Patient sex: F
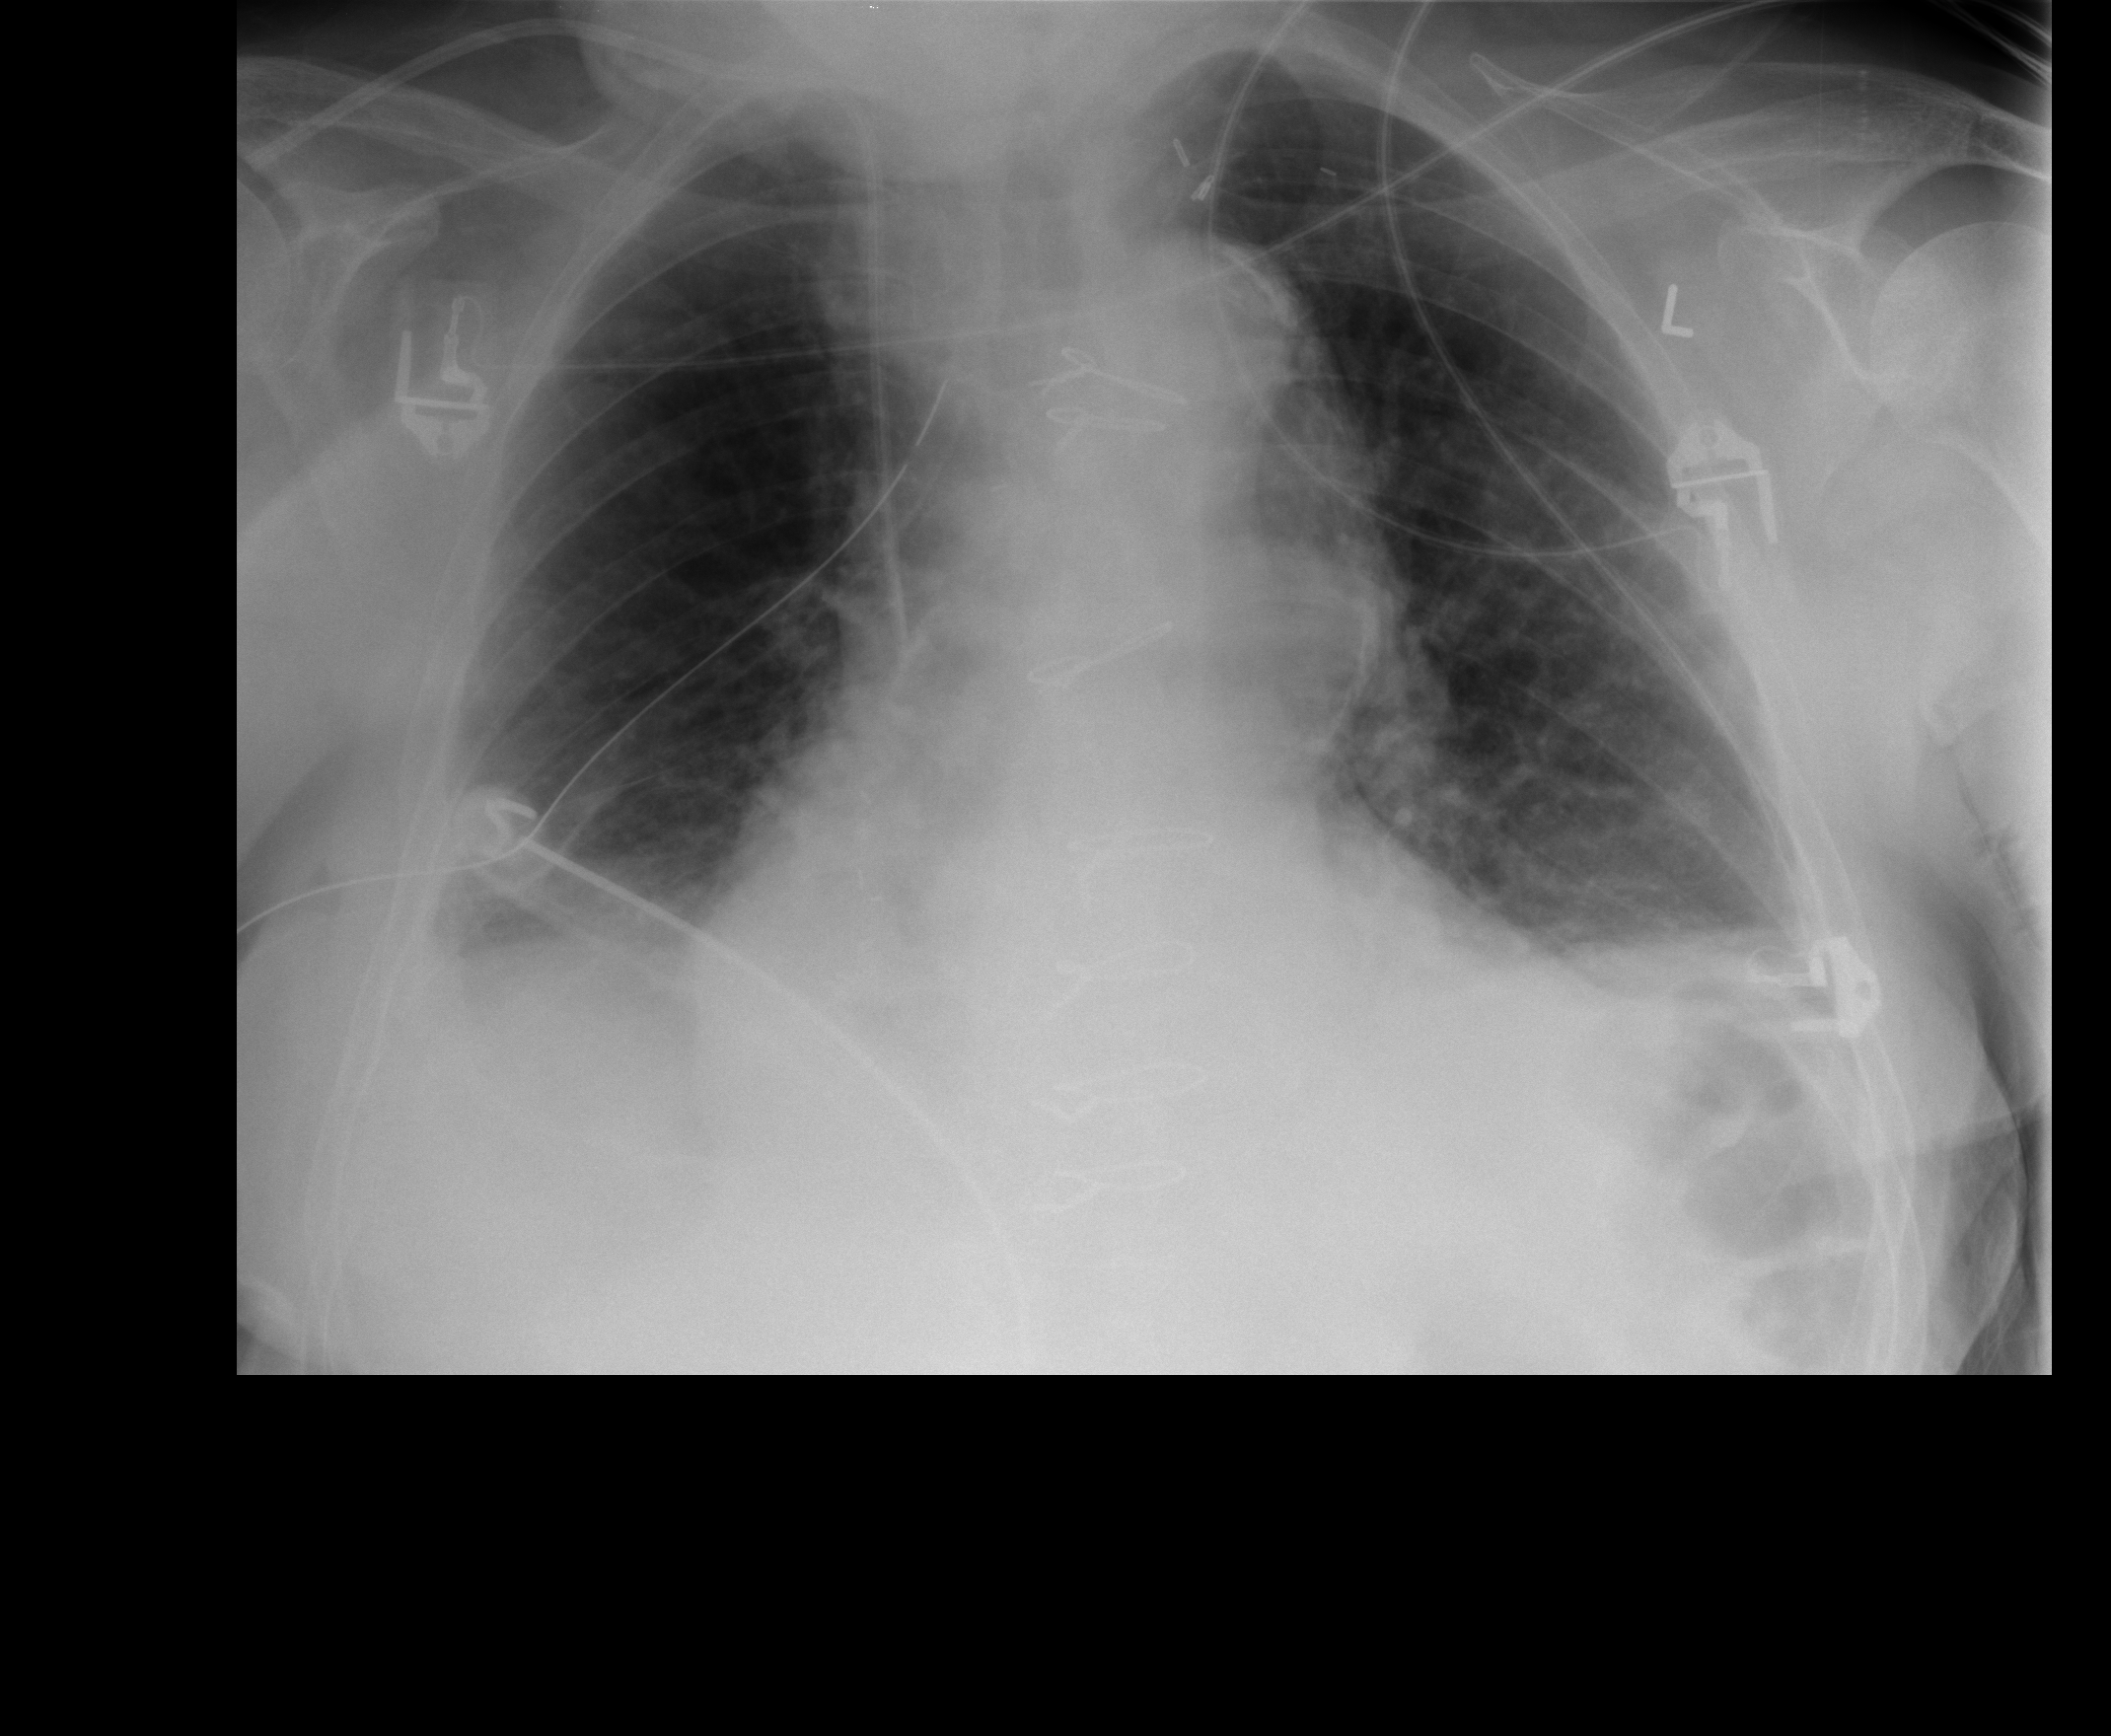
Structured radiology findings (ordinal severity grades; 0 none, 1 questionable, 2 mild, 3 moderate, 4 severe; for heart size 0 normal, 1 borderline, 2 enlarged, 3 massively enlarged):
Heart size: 2
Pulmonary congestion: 0
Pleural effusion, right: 2
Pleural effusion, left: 2
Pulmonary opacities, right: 0
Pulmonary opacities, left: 0
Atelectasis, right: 2
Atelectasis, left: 2